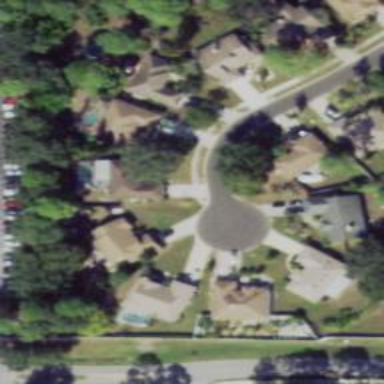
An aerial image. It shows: Turning circle on the road.